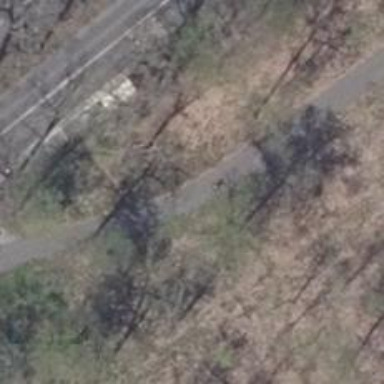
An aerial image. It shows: Asphalt path.